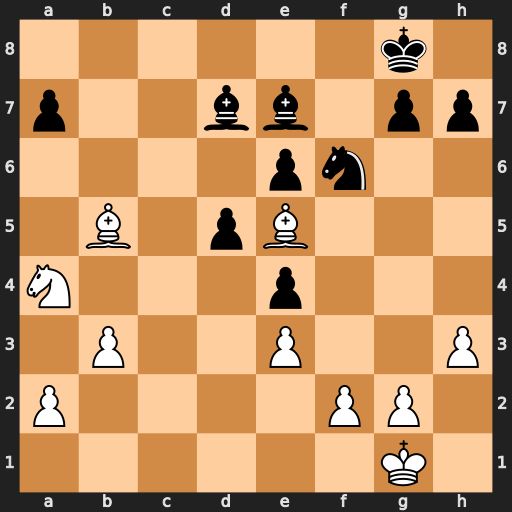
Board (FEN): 6k1/p2bb1pp/4pn2/1B1pB3/N3p3/1P2P2P/P4PP1/6K1
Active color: w
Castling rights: -
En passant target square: -
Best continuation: Bxf6 Bxf6 Bxd7